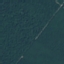
Land use / land cover class: Forest